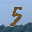
Label: 5